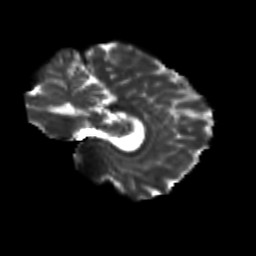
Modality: T2w
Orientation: sagittal
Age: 26
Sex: female
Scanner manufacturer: siemens
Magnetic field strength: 3 T
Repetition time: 3.5 s
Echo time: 0.125 s